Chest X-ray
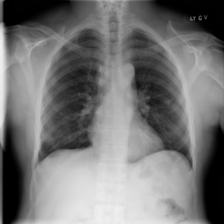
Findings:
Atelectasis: negative
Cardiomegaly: negative
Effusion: negative
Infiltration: negative
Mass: negative
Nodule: negative
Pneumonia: negative
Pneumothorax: negative
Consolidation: negative
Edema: negative
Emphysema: negative
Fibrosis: negative
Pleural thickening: negative
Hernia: negative